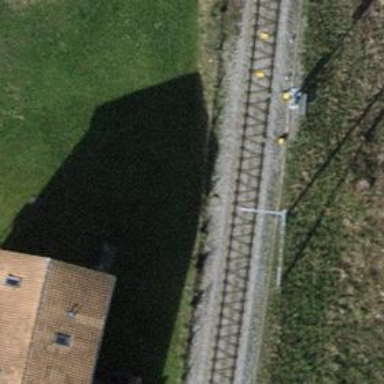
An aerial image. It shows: Single railway track with electrification through contact line.